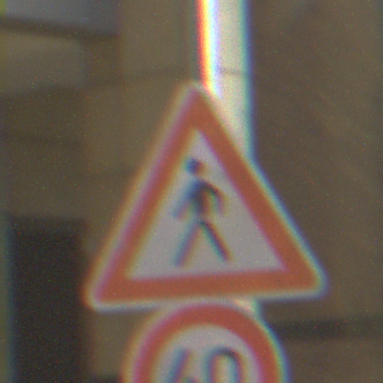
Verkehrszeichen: FussgaengerRechts
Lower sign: Geschwindigkeit40
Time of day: MorningAfternoon
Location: Outdoor (Urban)
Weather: PartlyCloudy
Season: NotSpecified
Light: Natural